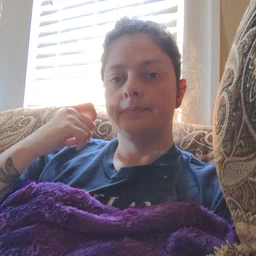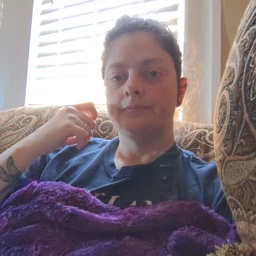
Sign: awake